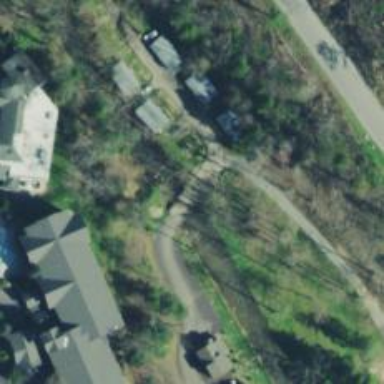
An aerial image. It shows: Driveway bridge connecting two areas.